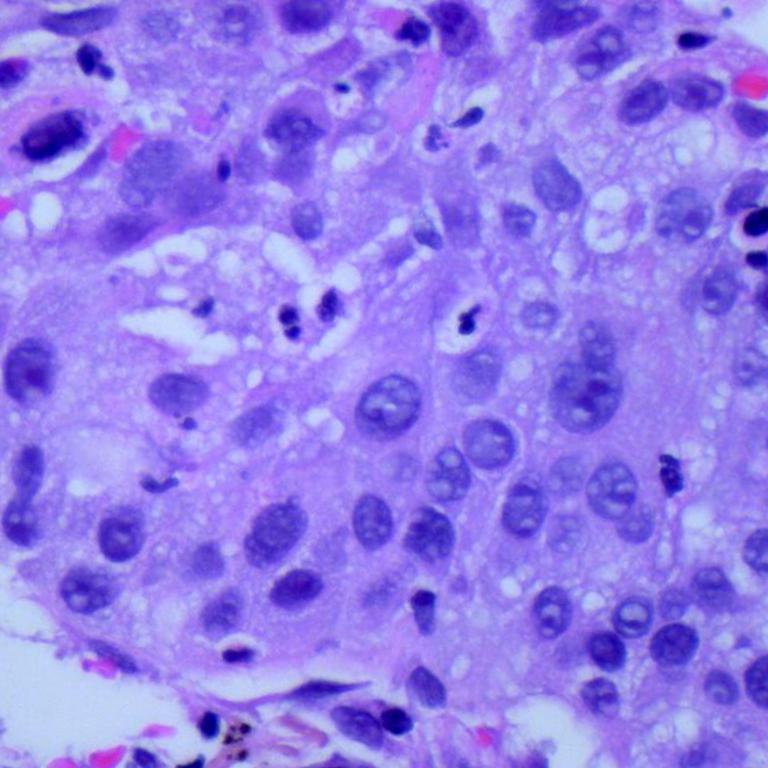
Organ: lung
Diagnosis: squamous carcinomas